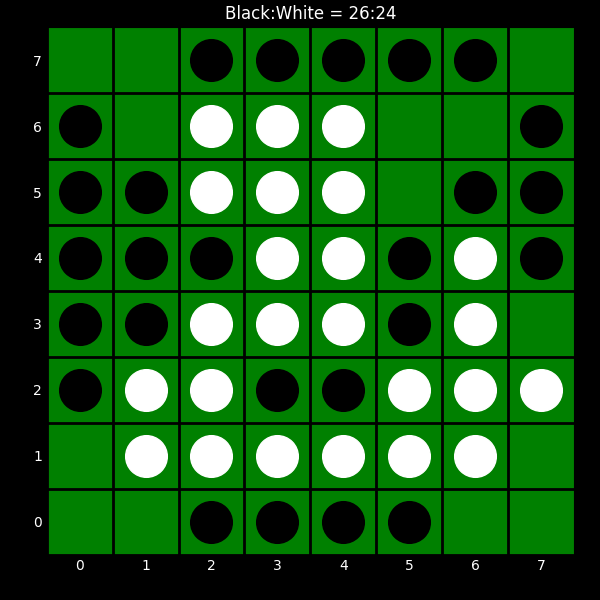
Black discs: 26
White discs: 24